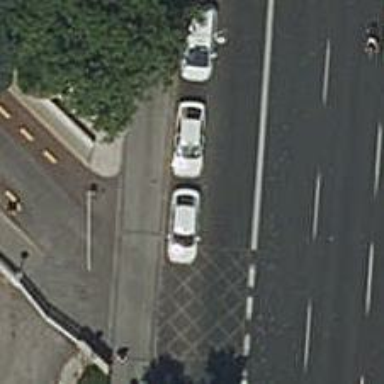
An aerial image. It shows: Taxi stand.